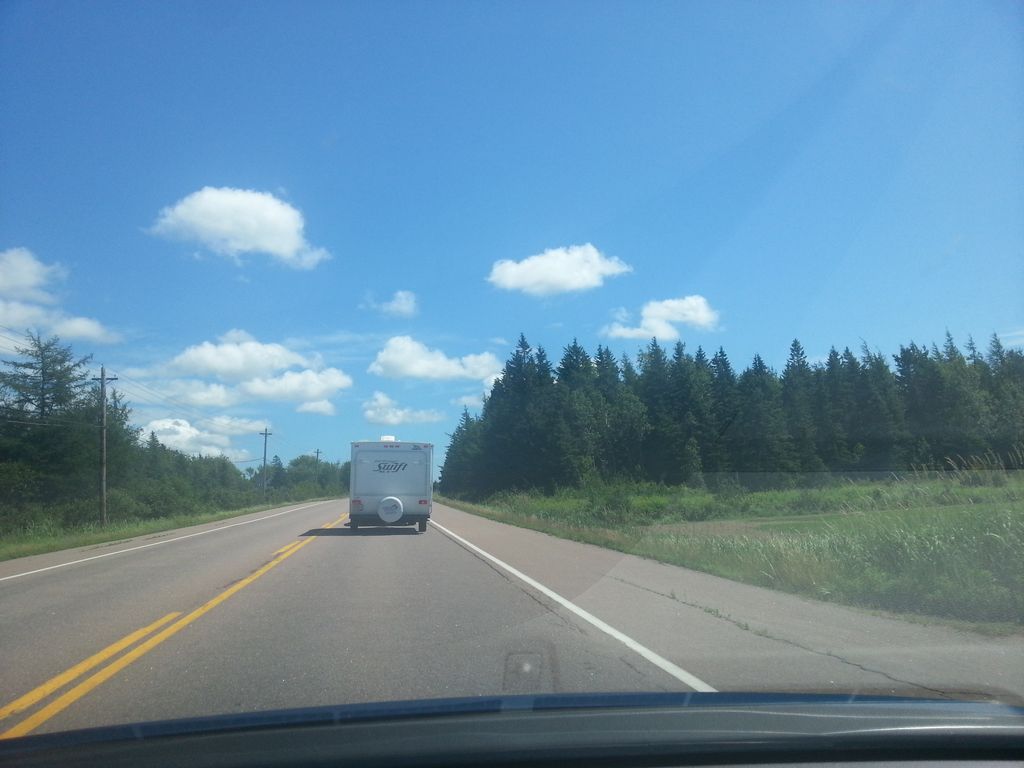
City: charlottetown